Field crop: maize
Growth stage: 2
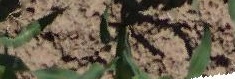
Species: maize